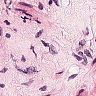
Metastatic tissue present: no